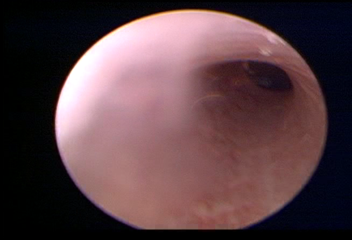
Modality: WLC
Class: Normal mucosa
Bladder cancer association: No